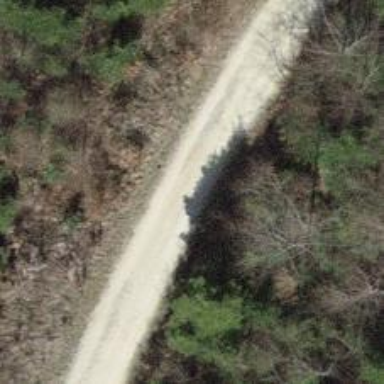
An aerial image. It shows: Gravel track with agricultural purpose. The track has grade2 tracktype.